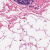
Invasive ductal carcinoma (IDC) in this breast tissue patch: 0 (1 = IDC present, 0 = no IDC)